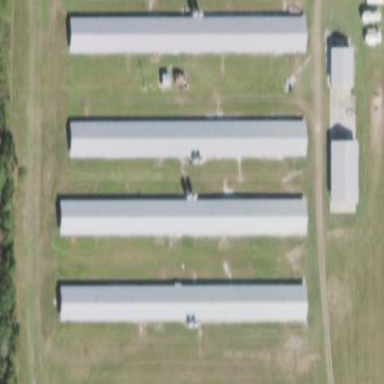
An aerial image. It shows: Poultry farmyard is depicted in the image.